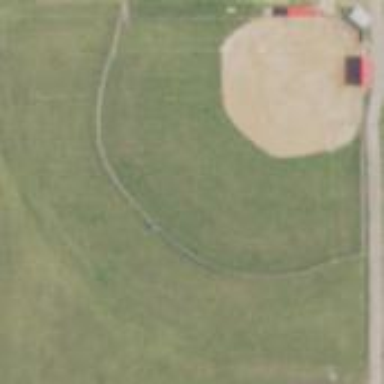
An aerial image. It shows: Softball pitch for leisure and sport activities.